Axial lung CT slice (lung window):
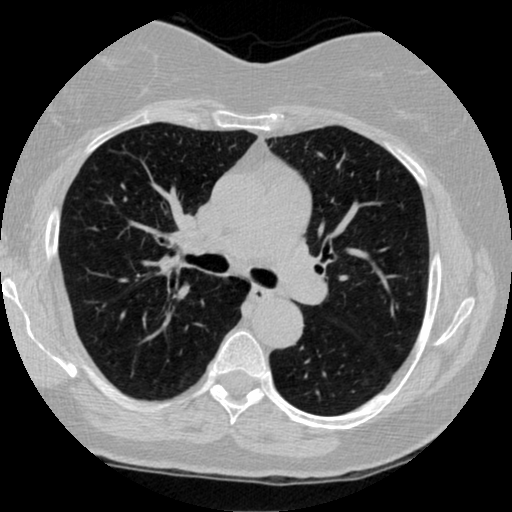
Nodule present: no